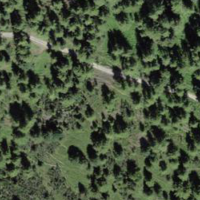
EUNIS habitat code: 43
Species observed at this site:
Rhododendron ferrugineum